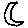
Label: moon